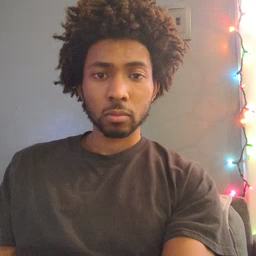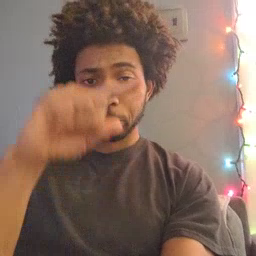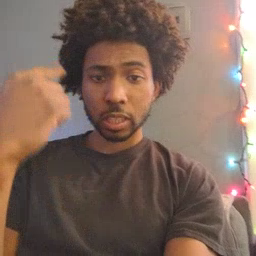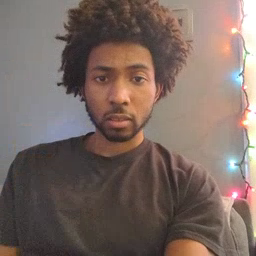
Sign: black